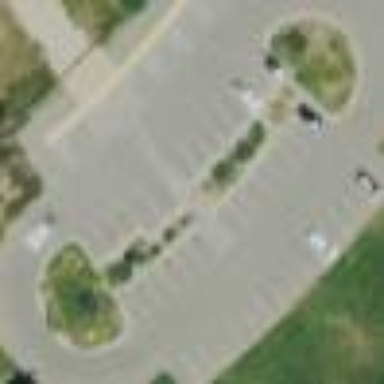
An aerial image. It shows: Parking aisle designated as service road.